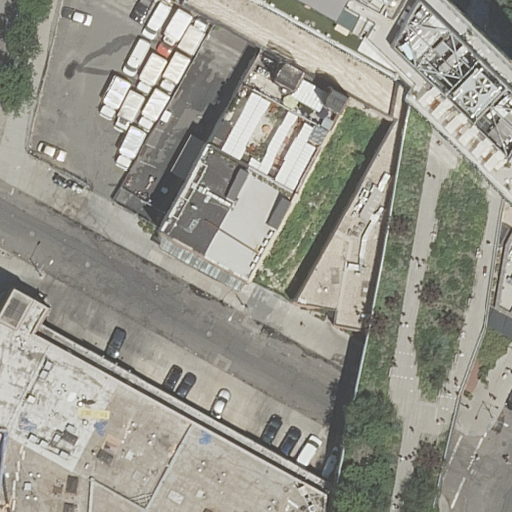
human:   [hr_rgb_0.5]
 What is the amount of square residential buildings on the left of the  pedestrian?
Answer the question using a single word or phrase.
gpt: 0

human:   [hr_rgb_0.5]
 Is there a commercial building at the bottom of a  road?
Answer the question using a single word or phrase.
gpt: no

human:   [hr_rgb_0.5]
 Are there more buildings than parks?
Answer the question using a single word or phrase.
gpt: yes

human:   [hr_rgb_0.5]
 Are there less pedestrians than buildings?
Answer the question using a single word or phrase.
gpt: yes

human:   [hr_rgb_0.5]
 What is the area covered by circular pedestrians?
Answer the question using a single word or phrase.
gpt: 0m2

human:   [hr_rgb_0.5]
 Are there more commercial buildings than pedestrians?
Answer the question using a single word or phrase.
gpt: no

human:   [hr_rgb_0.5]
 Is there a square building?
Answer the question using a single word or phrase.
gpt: no

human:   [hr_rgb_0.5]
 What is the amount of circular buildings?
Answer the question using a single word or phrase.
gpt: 0

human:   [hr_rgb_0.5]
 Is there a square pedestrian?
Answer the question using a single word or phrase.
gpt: no

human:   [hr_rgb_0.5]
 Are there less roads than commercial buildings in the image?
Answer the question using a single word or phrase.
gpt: no

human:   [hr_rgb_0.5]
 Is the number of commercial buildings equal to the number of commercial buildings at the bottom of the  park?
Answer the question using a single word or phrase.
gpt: yes

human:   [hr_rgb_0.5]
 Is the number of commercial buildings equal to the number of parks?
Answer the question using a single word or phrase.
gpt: no

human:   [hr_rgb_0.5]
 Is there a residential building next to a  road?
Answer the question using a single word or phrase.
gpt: yes

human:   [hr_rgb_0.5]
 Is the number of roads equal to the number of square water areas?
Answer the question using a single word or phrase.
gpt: no

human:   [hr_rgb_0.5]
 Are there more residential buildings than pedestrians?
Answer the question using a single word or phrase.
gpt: yes

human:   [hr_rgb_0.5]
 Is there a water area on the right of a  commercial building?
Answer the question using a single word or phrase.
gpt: no

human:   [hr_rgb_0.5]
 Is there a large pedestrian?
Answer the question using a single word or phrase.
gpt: no

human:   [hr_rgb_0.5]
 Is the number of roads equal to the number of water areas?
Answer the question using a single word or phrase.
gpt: no

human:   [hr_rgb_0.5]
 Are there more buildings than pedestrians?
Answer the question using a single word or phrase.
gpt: yes

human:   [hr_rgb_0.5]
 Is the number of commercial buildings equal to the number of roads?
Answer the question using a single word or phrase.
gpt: no

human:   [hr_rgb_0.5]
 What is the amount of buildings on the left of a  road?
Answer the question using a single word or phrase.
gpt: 3

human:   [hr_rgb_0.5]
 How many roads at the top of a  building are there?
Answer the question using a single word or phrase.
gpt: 5

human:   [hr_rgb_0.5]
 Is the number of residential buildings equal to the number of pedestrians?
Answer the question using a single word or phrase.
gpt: no

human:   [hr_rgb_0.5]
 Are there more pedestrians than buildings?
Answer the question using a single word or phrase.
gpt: no

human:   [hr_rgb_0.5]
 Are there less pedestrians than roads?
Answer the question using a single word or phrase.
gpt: yes

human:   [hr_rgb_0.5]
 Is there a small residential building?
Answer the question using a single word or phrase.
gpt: yes

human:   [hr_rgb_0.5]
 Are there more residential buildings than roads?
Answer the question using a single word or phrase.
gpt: no

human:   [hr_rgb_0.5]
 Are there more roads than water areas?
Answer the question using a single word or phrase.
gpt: yes

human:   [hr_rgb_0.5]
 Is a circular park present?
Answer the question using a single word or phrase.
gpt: no

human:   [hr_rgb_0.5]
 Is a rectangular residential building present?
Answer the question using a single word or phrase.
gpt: yes

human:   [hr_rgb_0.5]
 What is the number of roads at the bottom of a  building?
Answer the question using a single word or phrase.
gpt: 7

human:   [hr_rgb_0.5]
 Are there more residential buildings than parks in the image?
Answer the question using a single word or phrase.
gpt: yes

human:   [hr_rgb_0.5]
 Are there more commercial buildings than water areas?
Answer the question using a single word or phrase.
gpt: no

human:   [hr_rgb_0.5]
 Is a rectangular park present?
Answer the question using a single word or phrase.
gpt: no

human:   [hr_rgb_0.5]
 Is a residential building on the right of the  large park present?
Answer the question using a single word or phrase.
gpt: no

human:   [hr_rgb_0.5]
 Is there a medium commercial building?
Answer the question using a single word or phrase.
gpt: no